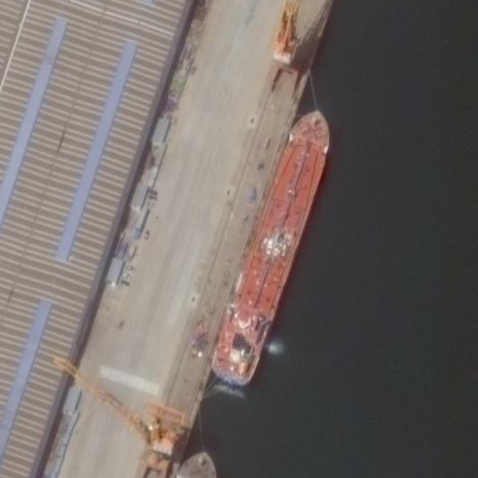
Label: civil